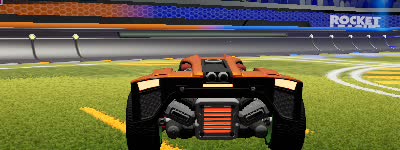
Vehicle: breakout